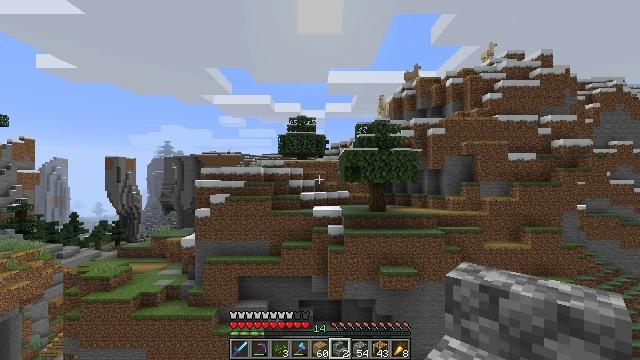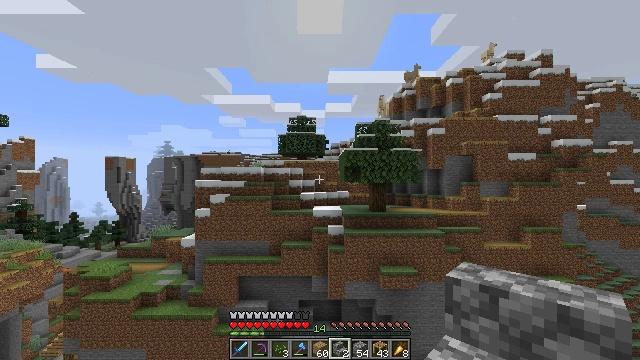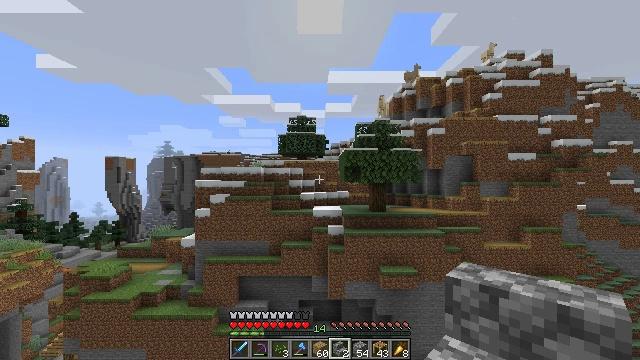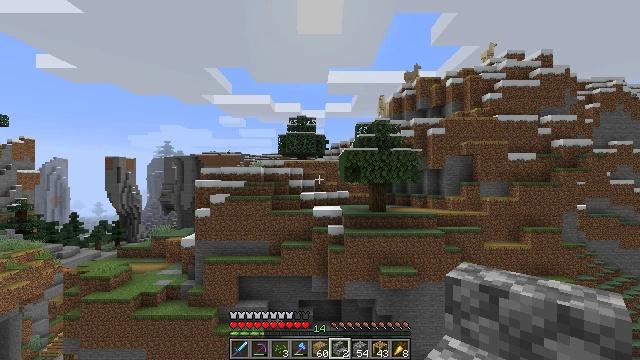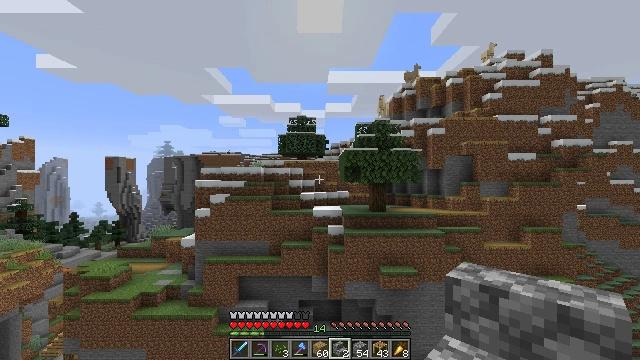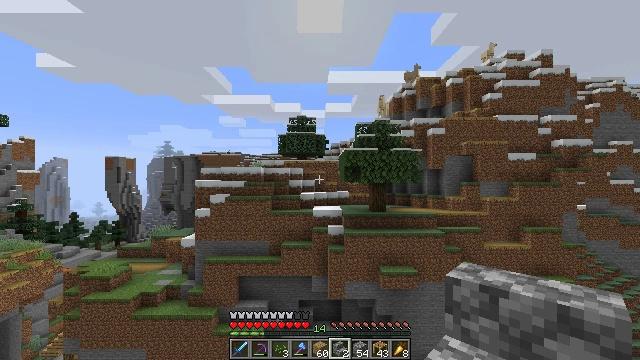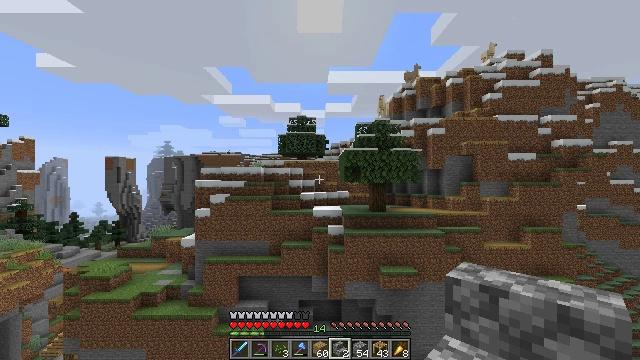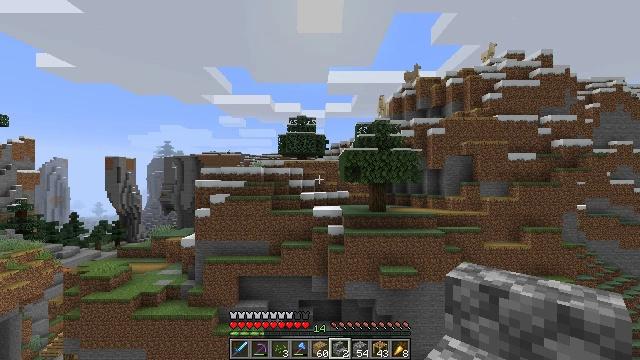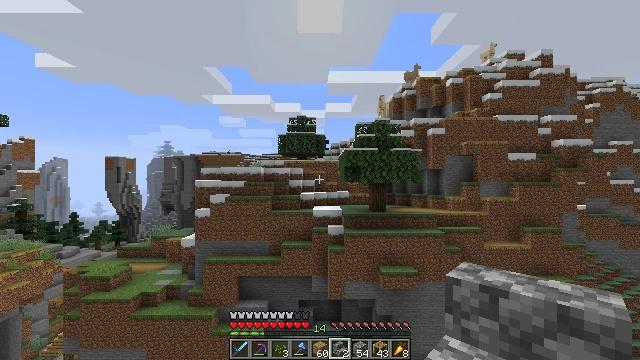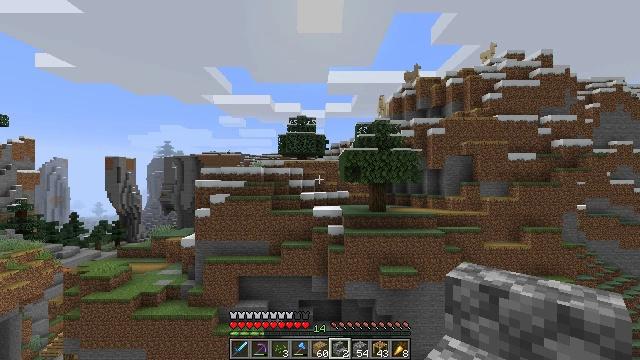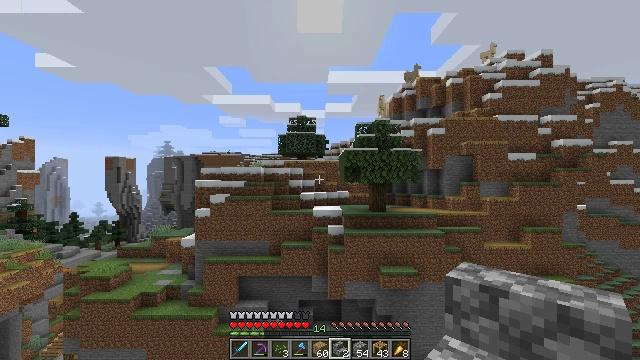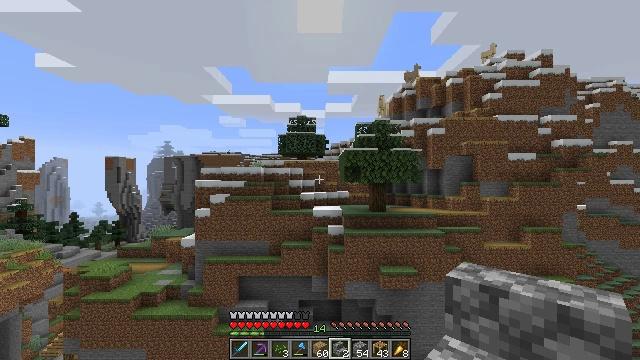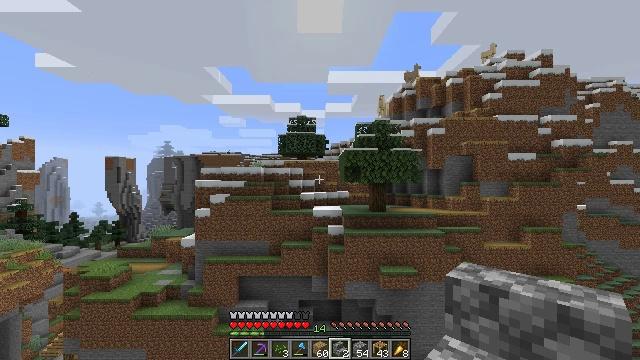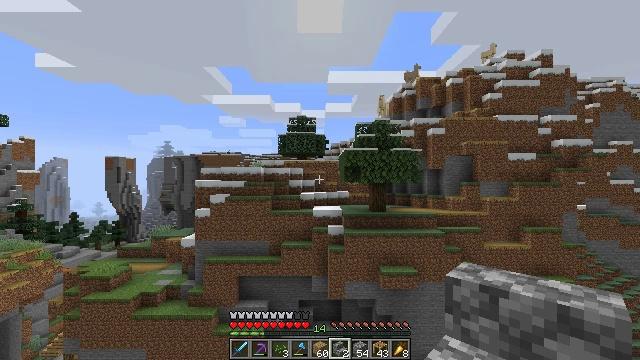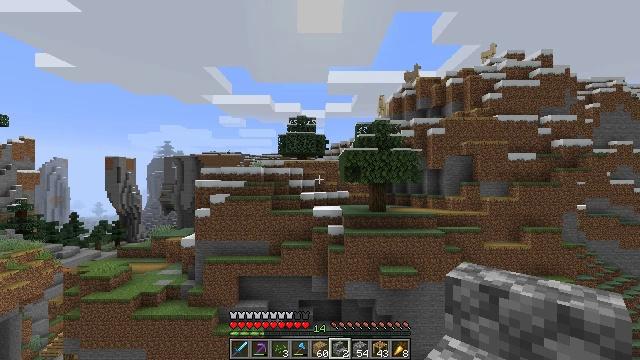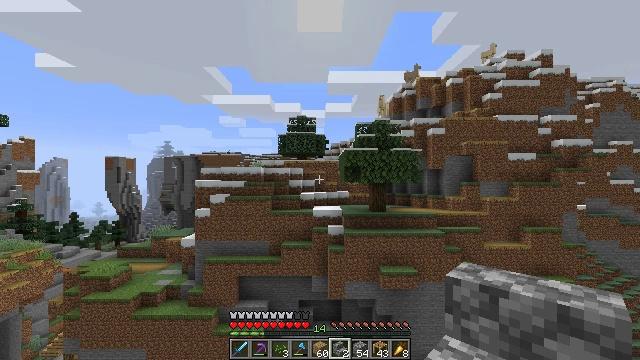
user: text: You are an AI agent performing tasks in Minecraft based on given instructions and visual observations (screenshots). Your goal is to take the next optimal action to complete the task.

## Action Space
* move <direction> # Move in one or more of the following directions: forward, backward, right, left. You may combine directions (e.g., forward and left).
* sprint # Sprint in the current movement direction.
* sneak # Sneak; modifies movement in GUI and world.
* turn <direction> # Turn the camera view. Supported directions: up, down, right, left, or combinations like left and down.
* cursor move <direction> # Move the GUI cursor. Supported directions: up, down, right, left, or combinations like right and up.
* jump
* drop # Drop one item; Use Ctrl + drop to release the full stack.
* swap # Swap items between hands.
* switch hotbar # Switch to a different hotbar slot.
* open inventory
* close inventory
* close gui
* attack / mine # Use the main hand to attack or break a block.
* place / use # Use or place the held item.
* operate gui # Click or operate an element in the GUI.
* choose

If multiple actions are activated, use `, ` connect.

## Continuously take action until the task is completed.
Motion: motion action
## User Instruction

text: Mine scaffolding to move it.
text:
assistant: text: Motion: no_op
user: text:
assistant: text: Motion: no_op
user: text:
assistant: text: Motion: no_op
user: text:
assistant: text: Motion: no_op
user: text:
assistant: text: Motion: no_op
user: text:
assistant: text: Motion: no_op
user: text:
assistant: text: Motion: no_op
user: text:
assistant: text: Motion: no_op
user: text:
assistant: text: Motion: no_op
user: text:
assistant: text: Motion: no_op
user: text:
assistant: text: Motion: no_op
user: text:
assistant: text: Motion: no_op
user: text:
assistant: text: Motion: no_op
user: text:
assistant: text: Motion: no_op
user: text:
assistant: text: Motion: no_op
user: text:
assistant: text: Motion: no_op
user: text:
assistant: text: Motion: no_op
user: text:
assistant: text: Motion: no_op
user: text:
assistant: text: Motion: no_op
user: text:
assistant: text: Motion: no_op
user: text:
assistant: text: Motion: no_op
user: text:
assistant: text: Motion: no_op
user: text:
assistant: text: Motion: no_op
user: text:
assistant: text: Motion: no_op
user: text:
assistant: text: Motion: no_op
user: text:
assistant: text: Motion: no_op
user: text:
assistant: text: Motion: no_op
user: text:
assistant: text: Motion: no_op
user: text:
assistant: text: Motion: no_op
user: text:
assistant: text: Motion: no_op